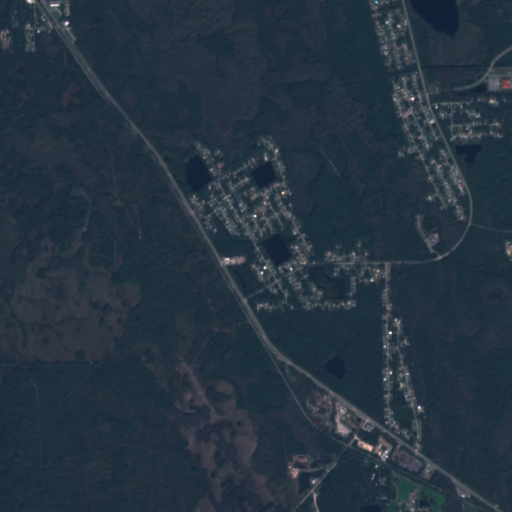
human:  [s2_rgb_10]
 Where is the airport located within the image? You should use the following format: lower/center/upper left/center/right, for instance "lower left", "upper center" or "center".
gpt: The airport is located in the upper right of the image.
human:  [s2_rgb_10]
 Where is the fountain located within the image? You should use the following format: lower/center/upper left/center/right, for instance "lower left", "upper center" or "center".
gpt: The fountain is located in the lower right of the image.
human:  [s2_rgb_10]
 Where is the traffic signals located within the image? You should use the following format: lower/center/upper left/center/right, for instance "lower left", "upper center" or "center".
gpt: The traffic signals is located in the center of the image.
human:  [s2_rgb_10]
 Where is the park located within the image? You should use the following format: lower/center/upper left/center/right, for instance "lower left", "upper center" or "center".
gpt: There is no park in the image.